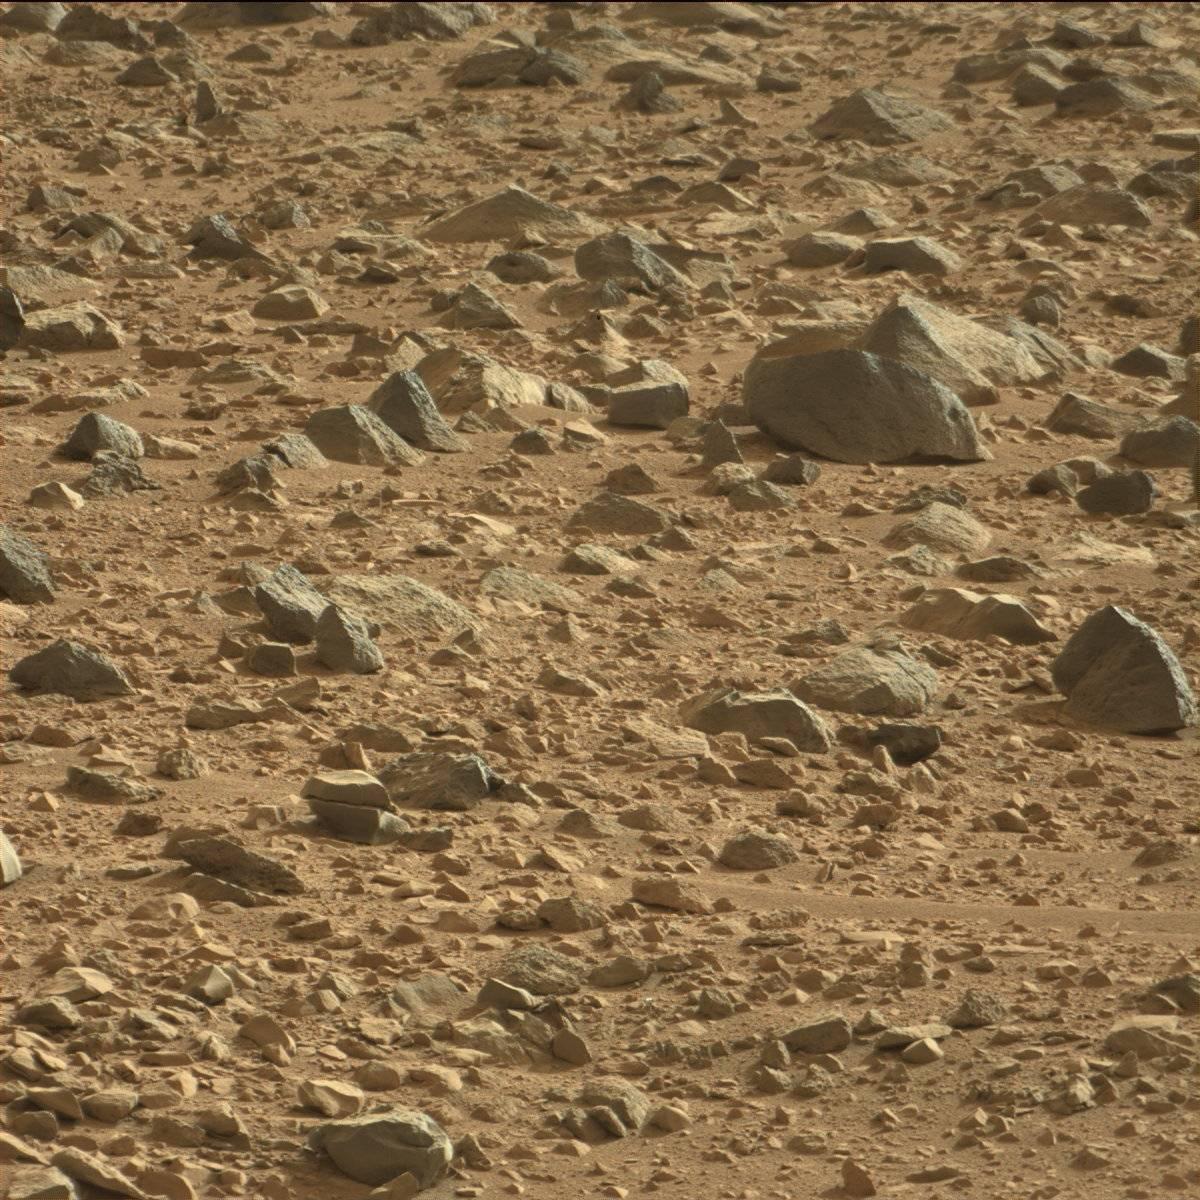
Terrain classes present: Bedrock, Rock, Sand / Soil